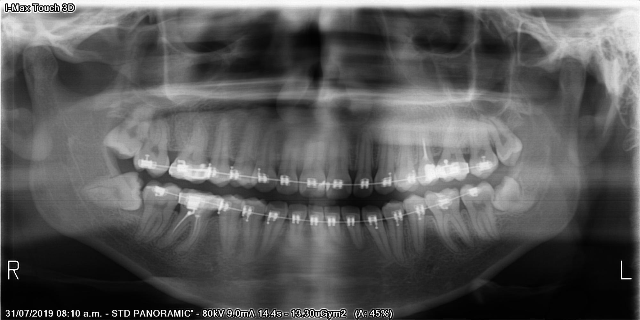
adult